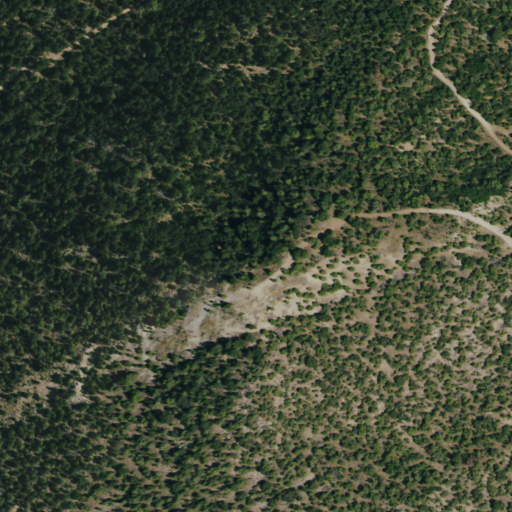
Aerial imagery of mountain in Colorado named Barney Hill containing evergreen forest and shrub